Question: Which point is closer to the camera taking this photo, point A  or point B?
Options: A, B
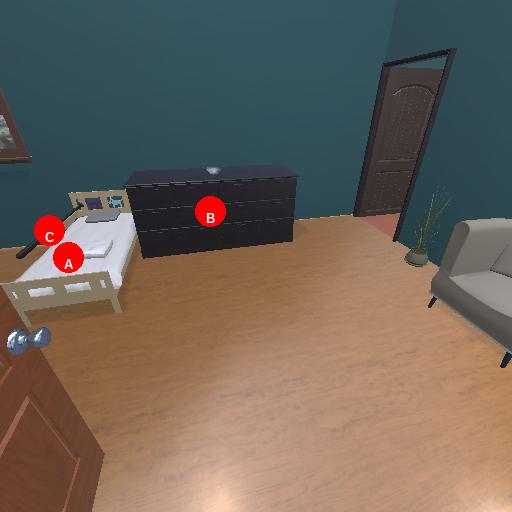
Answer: A